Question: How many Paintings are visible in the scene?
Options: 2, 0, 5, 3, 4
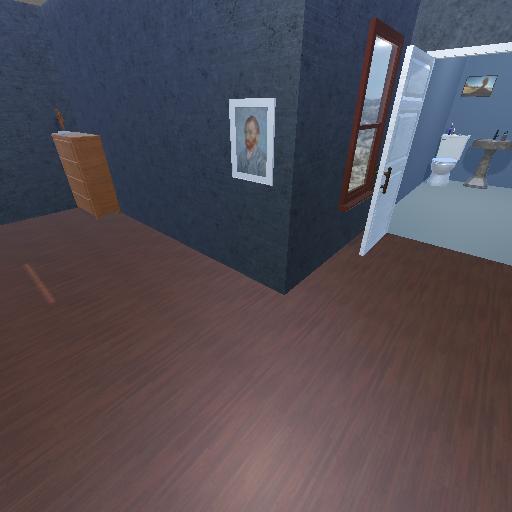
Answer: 2